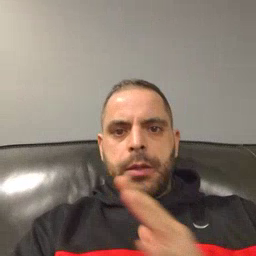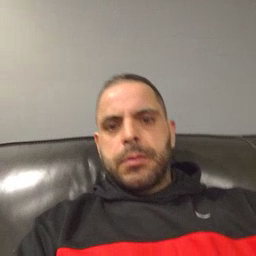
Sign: fireman